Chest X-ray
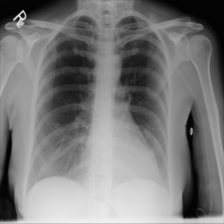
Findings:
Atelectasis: negative
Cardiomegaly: negative
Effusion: negative
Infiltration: negative
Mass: negative
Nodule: negative
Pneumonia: negative
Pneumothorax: negative
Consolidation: negative
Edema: negative
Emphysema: negative
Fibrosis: negative
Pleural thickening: negative
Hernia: negative